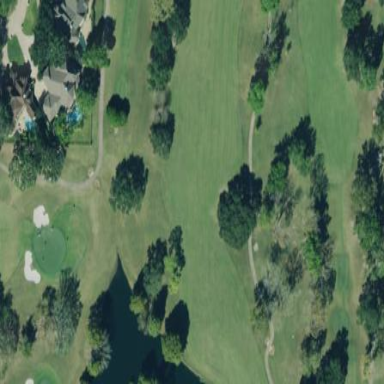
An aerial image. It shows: Golf fairway in the image.